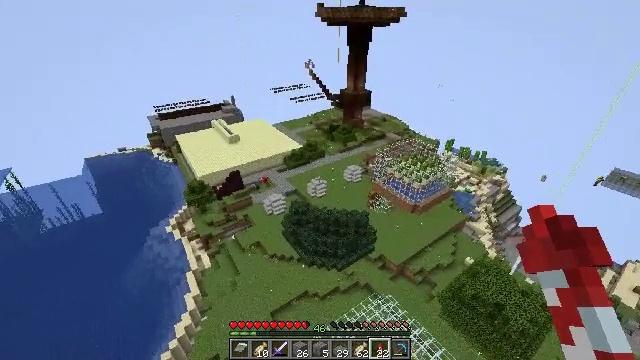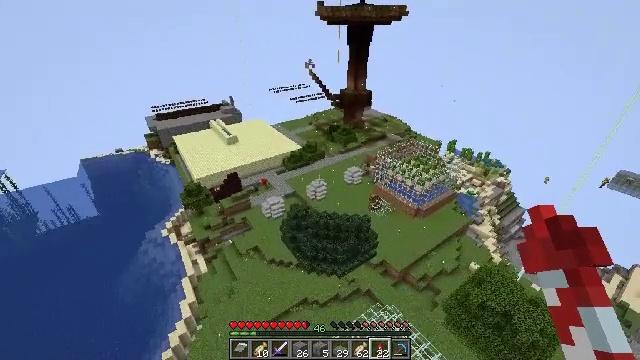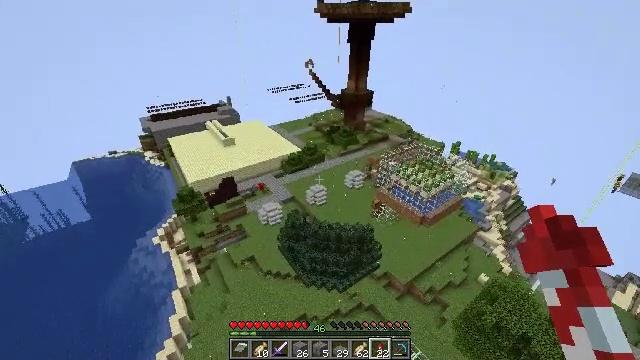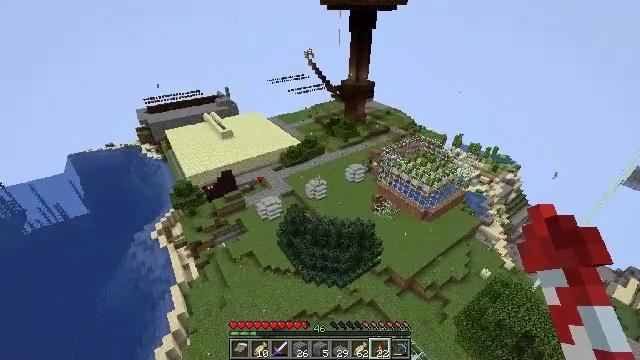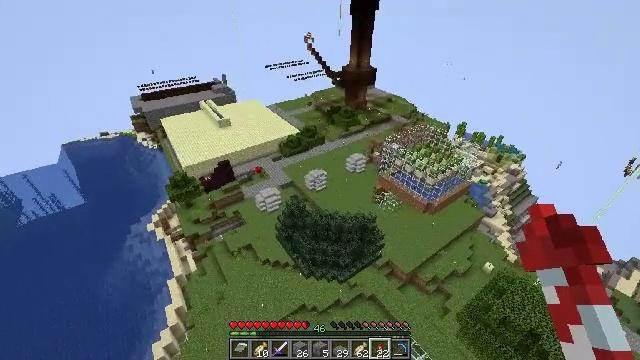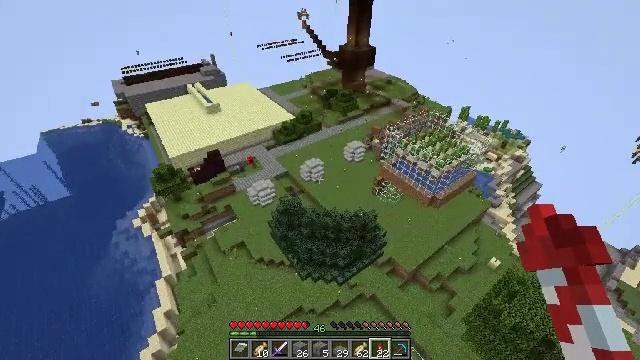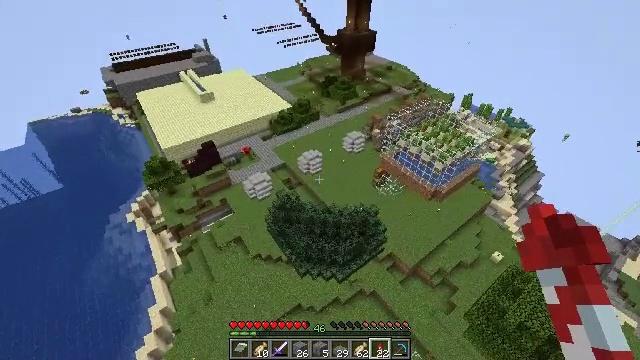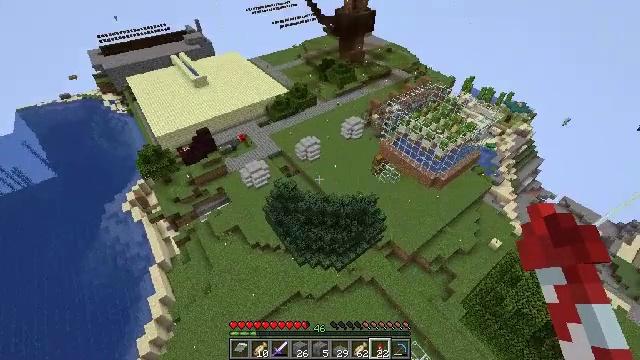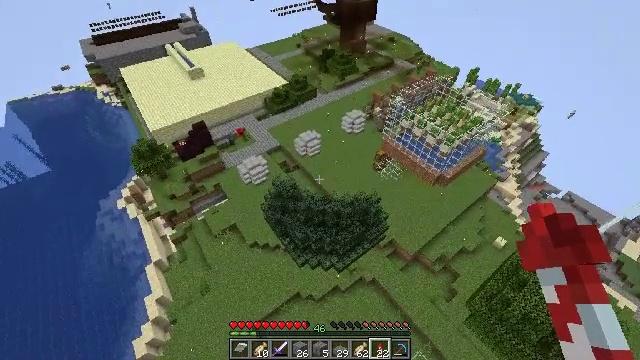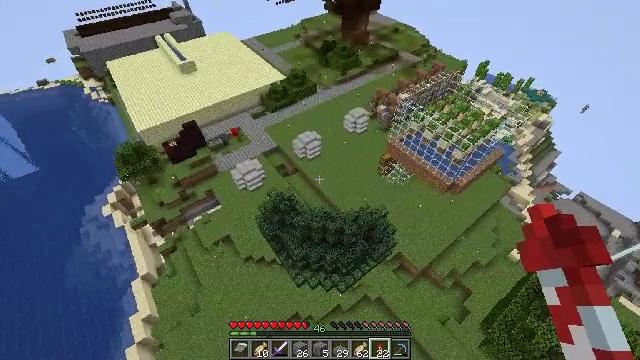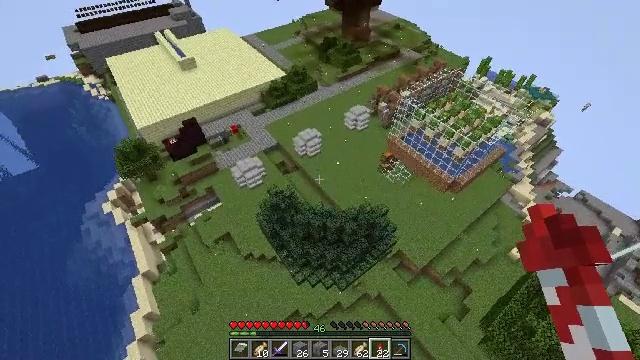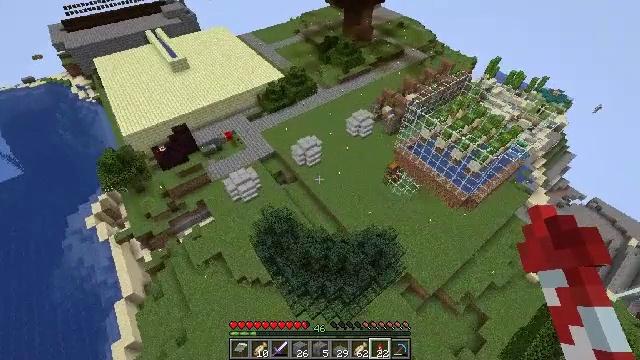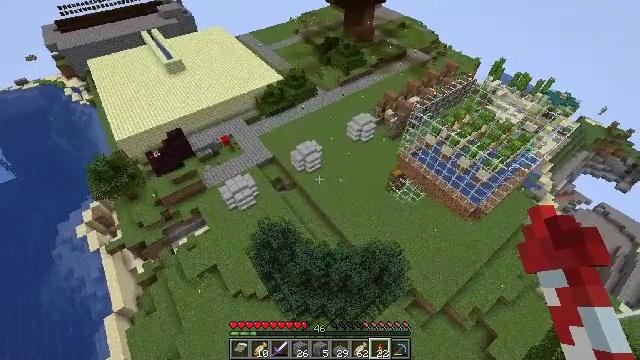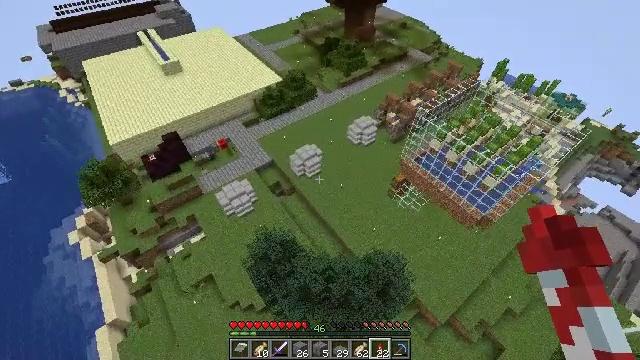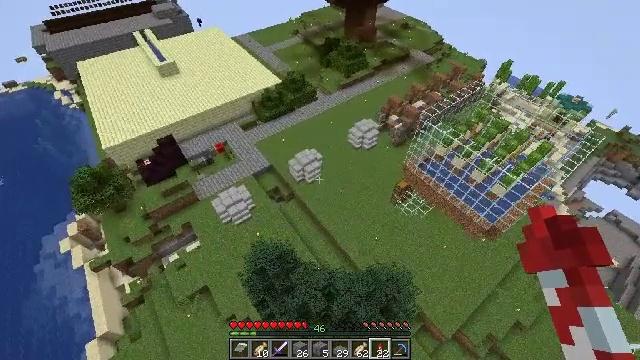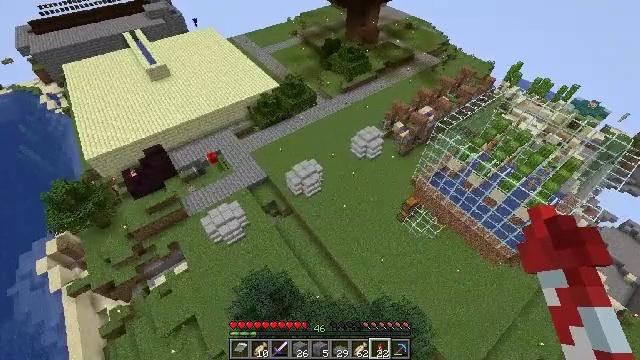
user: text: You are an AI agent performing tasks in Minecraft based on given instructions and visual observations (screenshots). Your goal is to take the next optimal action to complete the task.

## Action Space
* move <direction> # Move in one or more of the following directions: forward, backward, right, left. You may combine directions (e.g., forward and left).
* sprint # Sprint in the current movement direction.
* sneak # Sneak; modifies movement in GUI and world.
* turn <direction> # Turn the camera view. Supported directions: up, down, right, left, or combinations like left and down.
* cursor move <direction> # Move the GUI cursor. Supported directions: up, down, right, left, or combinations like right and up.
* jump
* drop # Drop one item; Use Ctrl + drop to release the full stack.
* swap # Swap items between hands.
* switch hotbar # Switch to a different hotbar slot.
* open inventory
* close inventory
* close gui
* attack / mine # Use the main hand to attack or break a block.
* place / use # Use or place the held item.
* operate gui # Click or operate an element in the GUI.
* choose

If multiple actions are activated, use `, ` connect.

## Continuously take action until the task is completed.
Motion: motion action
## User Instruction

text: Open the crafting table to craft a slime block.
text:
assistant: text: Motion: no_op
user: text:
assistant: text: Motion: no_op
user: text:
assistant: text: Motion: turn down
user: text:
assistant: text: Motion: turn down
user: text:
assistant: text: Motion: turn down
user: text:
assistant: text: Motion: turn down
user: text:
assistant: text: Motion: turn down
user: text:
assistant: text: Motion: turn down
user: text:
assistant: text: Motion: turn down
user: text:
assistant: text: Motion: no_op
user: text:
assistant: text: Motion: no_op
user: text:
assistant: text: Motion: no_op
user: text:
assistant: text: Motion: no_op
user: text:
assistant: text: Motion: no_op
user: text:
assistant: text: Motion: no_op
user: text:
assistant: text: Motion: no_op
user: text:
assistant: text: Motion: no_op
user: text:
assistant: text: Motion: no_op
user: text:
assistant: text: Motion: no_op
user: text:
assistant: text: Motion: no_op
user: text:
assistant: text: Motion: no_op
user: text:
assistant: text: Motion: no_op
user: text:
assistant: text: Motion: no_op
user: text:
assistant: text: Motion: turn up
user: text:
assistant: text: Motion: turn left and up
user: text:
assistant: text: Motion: turn left and up
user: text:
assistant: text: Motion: turn left and up
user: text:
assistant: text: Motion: turn left and up
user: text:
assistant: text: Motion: turn left and up
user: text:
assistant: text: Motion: turn left and up